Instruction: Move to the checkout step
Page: cart
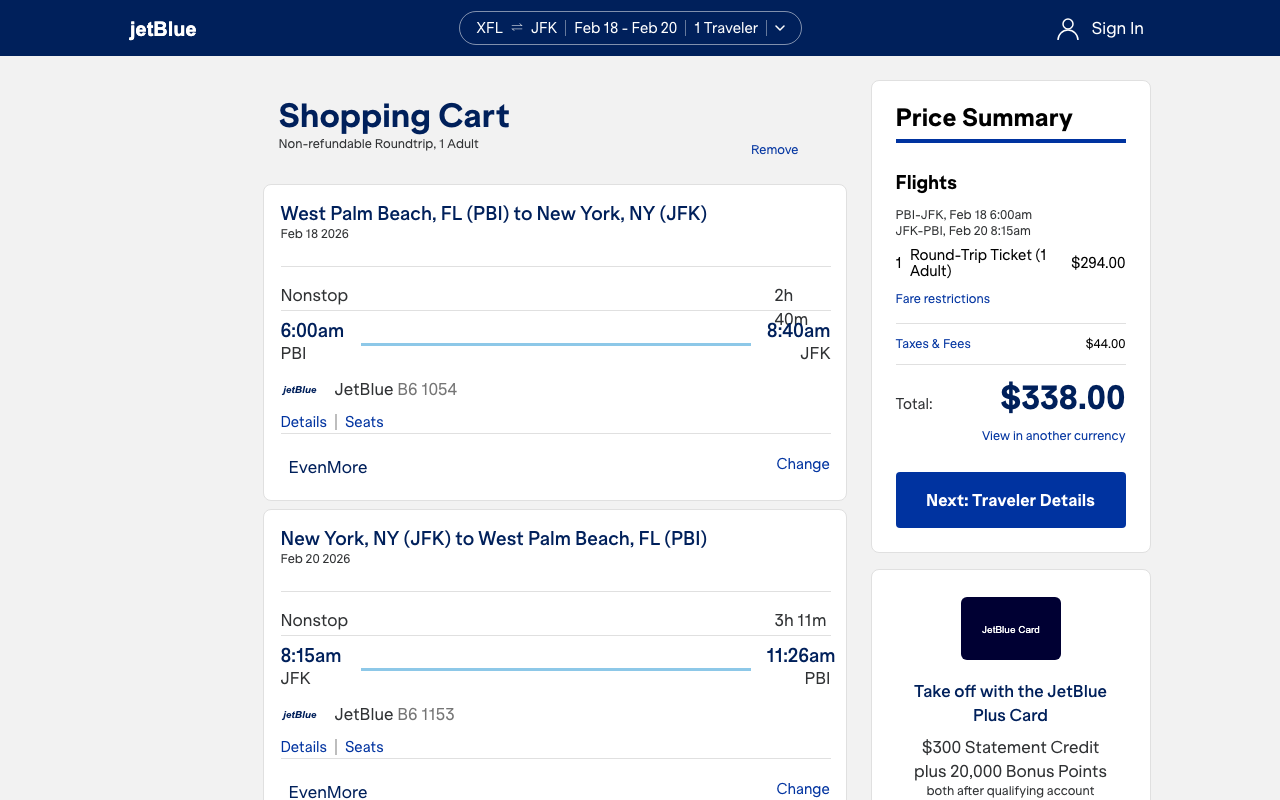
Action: click